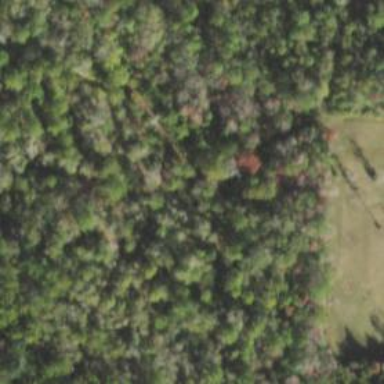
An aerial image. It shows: Mixed leaf woodland.